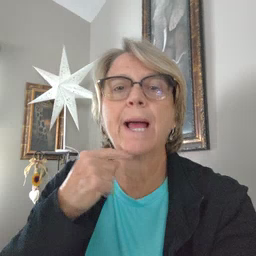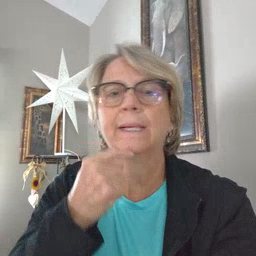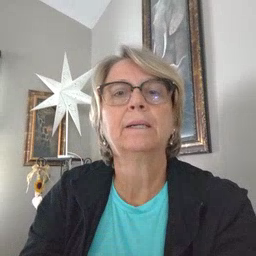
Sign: chin